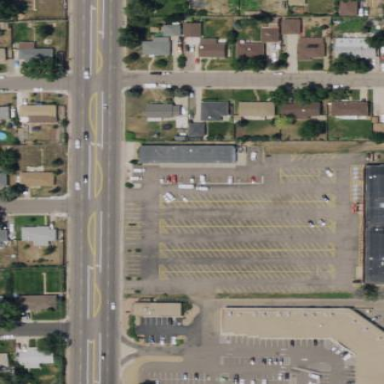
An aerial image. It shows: Parking area designated for customers with surface parking.